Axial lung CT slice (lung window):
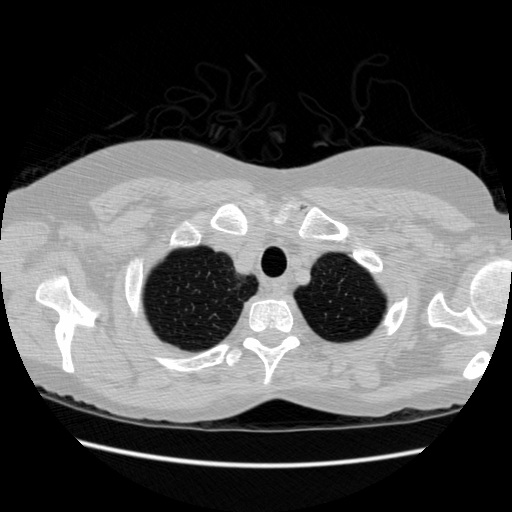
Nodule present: no